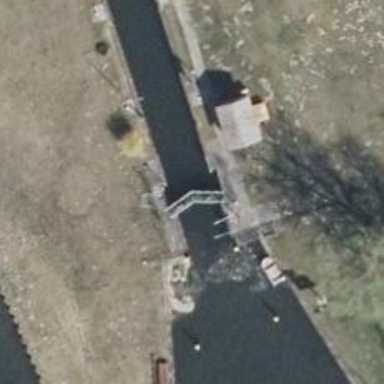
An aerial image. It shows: Lock gate on waterway.